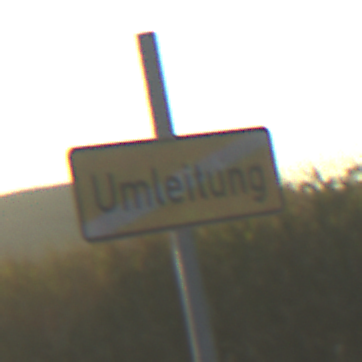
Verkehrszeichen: EndeDerUmleitungsankuendigung
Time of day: SunriseSunset
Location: Outdoor (RoadRail)
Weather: Clear
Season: NotSpecified
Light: Natural